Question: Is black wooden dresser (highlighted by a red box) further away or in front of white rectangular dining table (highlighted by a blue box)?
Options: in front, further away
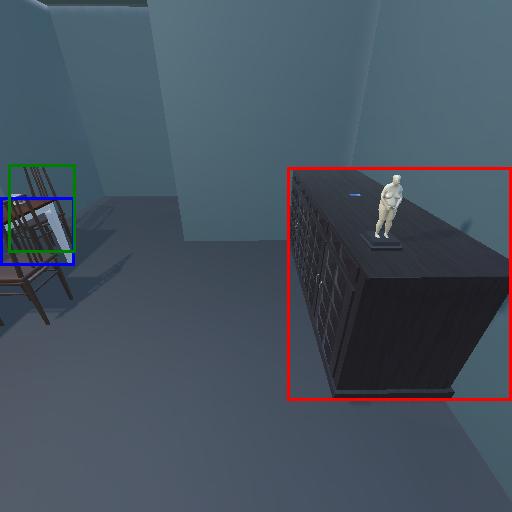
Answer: in front